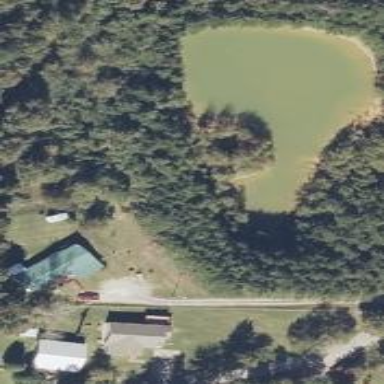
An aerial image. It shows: Pond with natural water.